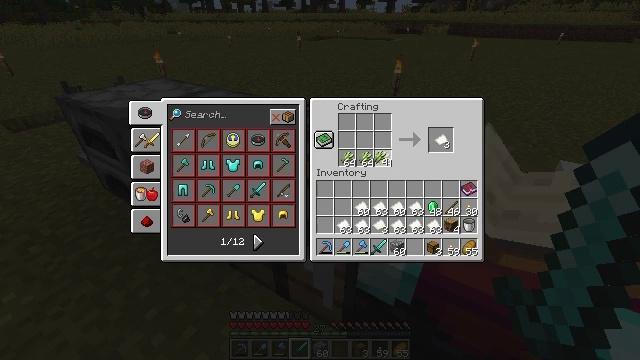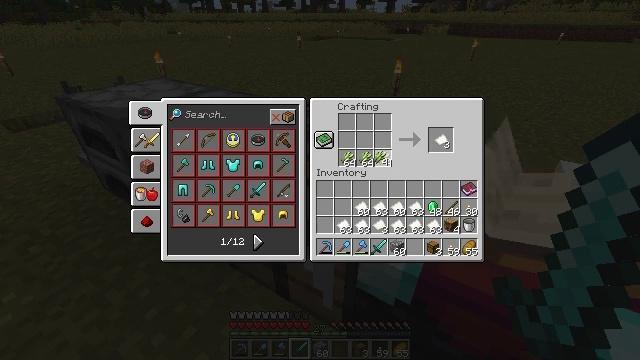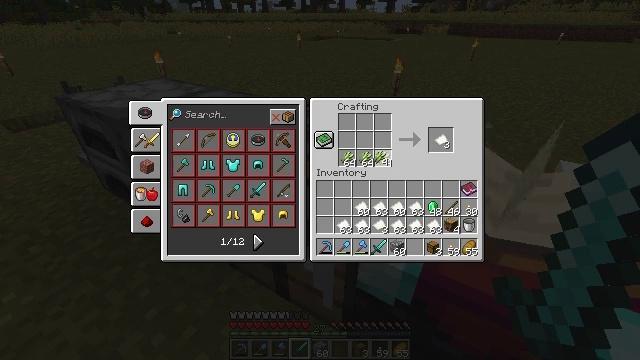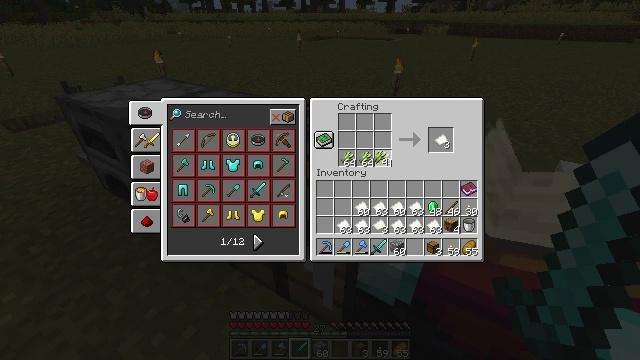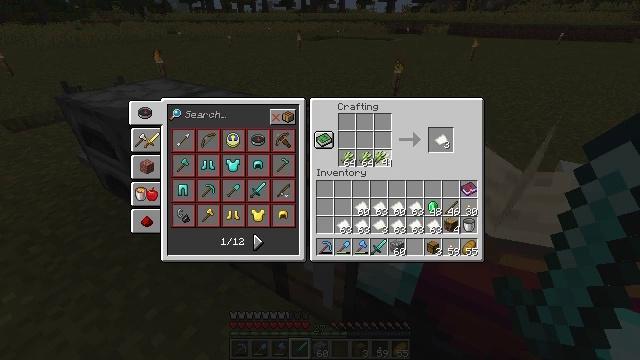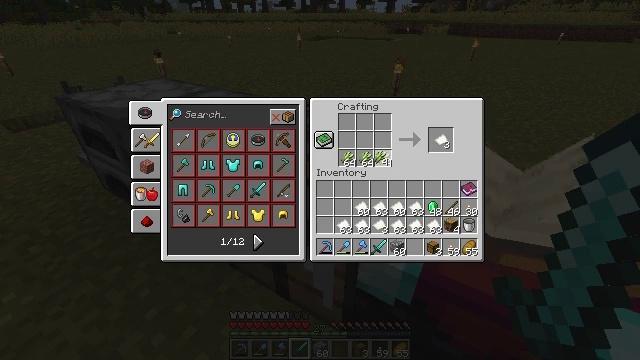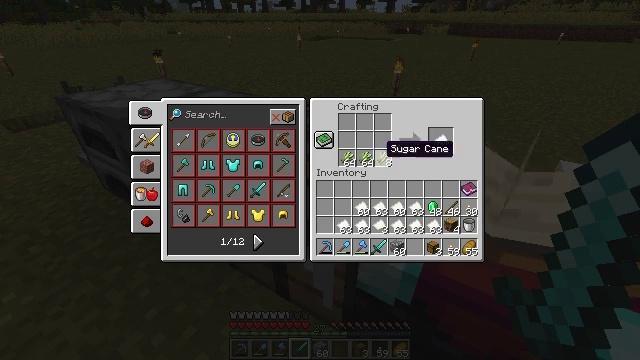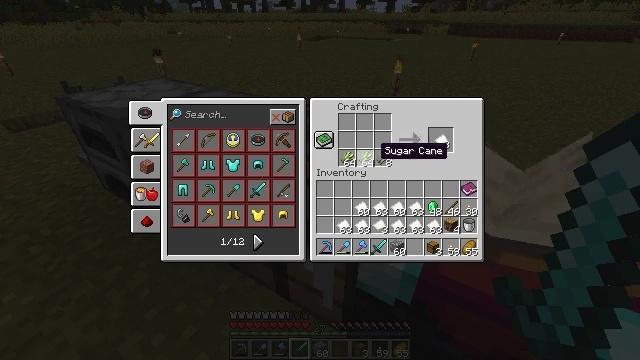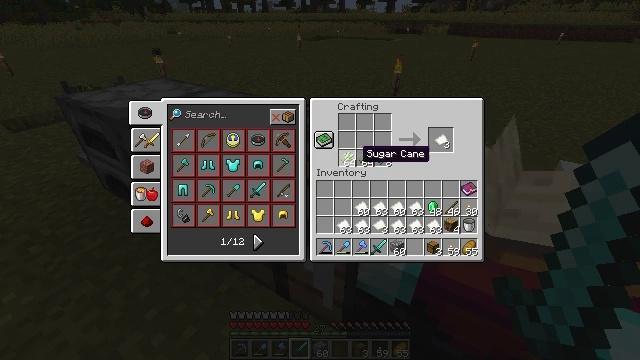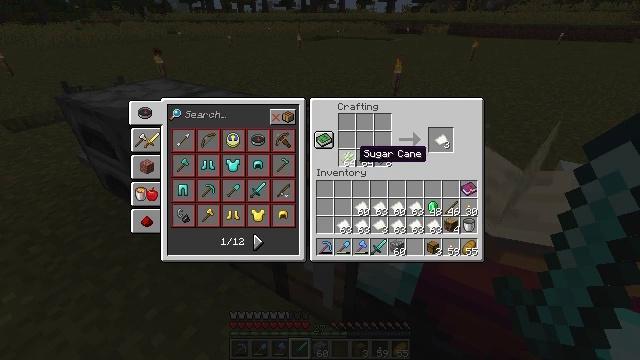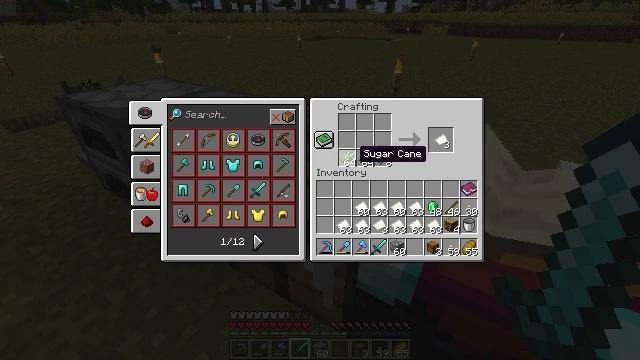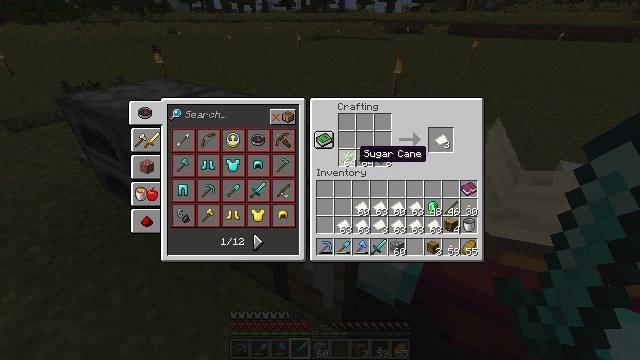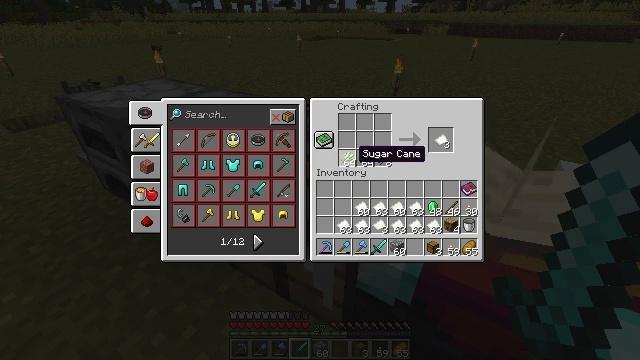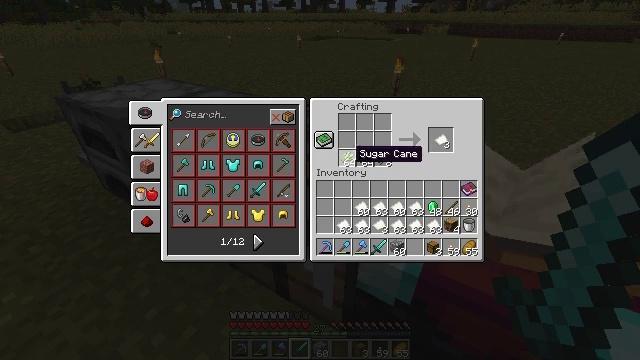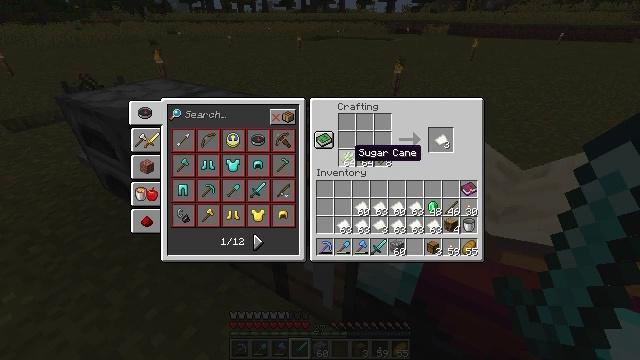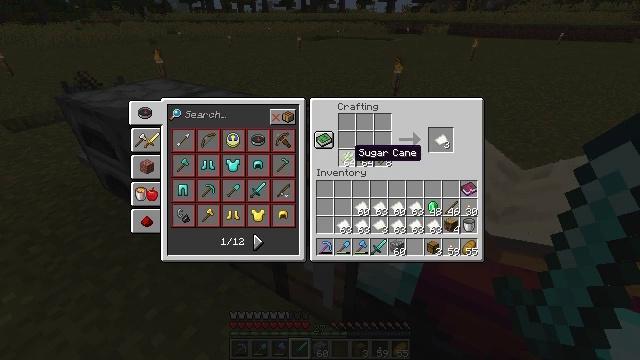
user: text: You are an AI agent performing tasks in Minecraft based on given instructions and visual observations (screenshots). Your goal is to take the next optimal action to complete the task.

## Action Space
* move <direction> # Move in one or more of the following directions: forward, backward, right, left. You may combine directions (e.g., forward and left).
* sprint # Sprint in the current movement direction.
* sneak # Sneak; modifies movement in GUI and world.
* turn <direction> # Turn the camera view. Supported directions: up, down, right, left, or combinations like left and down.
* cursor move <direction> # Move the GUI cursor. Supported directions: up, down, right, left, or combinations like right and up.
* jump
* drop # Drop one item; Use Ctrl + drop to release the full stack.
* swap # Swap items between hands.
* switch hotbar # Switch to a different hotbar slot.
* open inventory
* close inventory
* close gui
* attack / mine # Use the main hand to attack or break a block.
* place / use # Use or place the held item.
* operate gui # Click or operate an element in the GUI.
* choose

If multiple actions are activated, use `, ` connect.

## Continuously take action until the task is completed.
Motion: motion action
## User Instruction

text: Craft paper with the crafting table.
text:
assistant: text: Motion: no_op
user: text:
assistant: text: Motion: no_op
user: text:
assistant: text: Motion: operate gui
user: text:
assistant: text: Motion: operate gui
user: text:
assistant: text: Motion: operate gui
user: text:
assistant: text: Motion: no_op
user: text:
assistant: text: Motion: no_op
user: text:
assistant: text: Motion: cursor move left
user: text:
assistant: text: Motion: no_op
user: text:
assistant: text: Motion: no_op
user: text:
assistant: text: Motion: no_op
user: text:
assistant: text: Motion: no_op
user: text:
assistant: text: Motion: no_op
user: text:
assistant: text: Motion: no_op
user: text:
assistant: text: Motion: no_op
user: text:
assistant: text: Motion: choose
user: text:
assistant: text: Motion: choose
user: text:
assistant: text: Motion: cursor move right
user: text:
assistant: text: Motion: cursor move right
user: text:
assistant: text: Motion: no_op
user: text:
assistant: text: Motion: operate gui
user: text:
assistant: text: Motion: operate gui
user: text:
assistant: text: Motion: operate gui
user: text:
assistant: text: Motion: operate gui
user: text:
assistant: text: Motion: no_op
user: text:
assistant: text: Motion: no_op
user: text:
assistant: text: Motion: cursor move right
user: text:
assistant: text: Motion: cursor move right
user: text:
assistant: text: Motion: cursor move right
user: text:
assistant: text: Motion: cursor move right